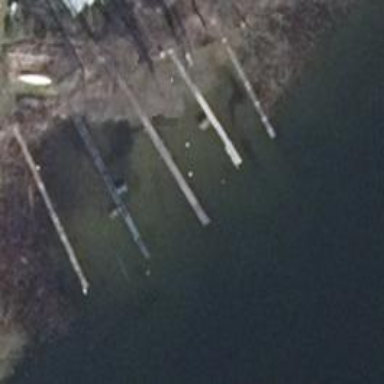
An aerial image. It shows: Man-made pier.